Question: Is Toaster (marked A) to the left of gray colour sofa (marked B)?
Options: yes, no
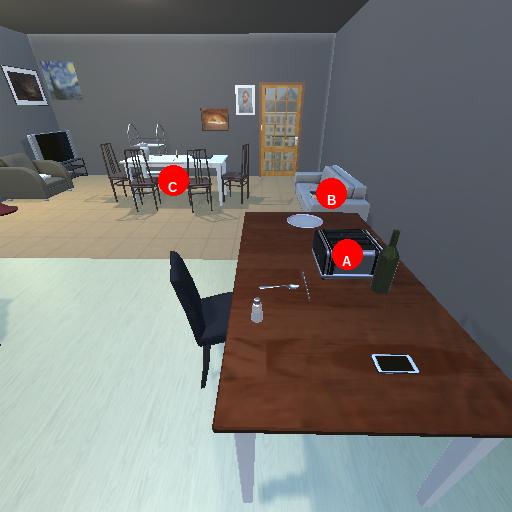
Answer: yes